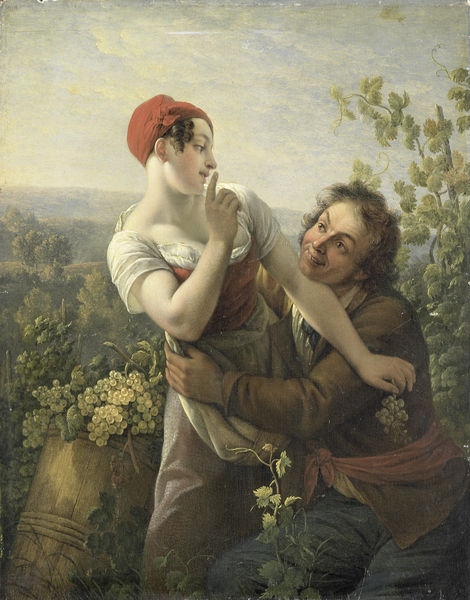
Titel: De verliefde wijngaardenier
Künstler: Peter Paul Joseph Noël
Standort: Amsterdam
Institution: Rijksmuseum
Schlagwörter: hands, dress, portrait, woman, protest, fruit, man, sky, young, trees, eyes, plants, look, mouth, couple, love, basket, arms, clothes, ears, pants, finger, leave, grapes, creepy, vine, vines, barrel, hug, holding, brushwork, no, brows, barrell, painterly, handle